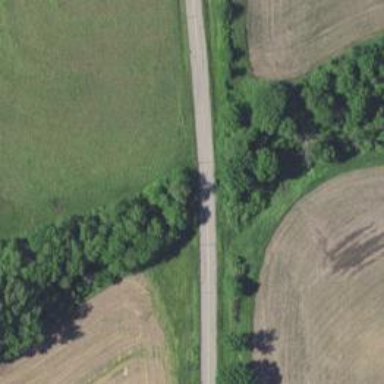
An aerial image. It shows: Tertiary road.